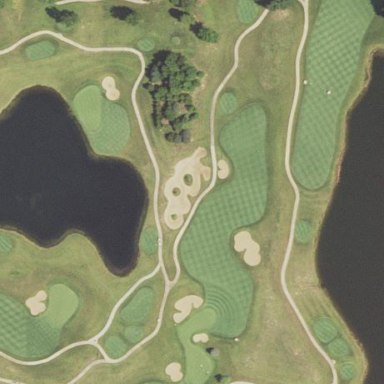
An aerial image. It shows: Lake acting as water hazard for golf course.